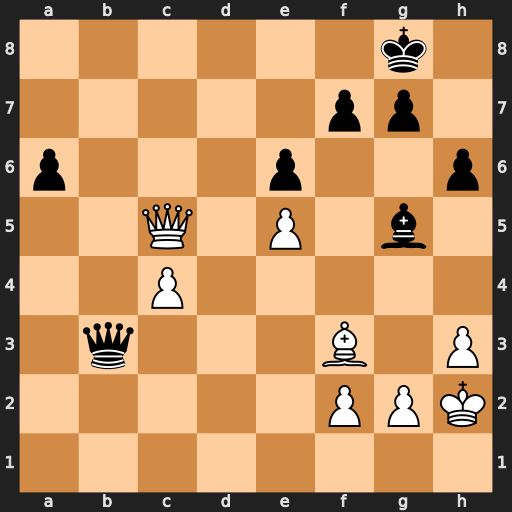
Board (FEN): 6k1/5pp1/p3p2p/2Q1P1b1/2P5/1q3B1P/5PPK/8
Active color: w
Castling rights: -
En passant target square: -
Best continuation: Qc8+ Kh7 Be4+ g6 Qf8